Aerial crown-view tile of a tropical tree (Barro Colorado Island, Panama), acquired 20250217:
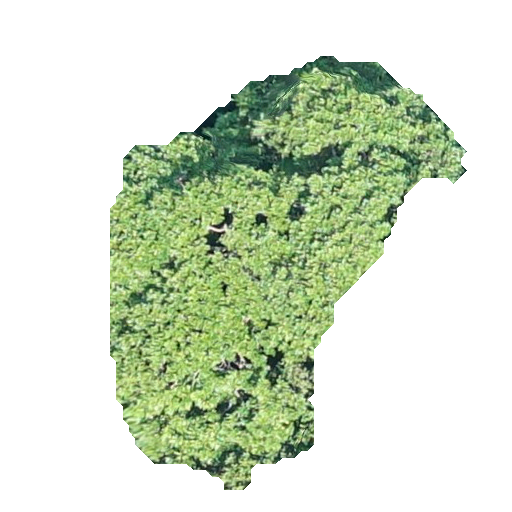
Species: Simarouba amara
GBIF accepted scientific name: Simarouba amara
Crown area: 135.726 m²